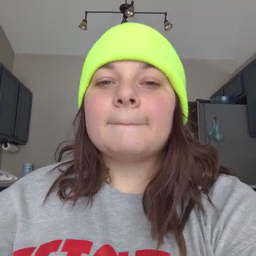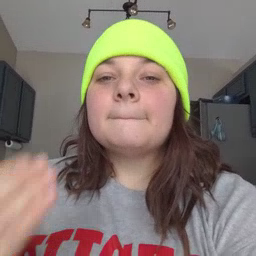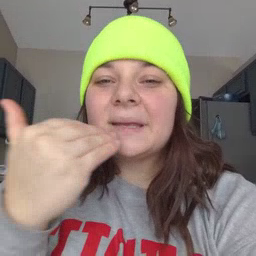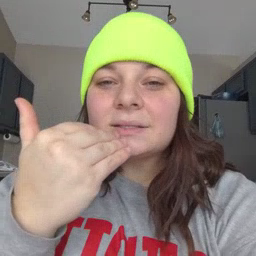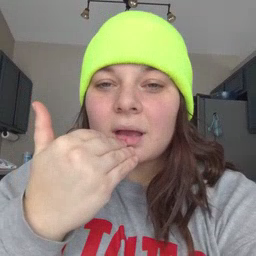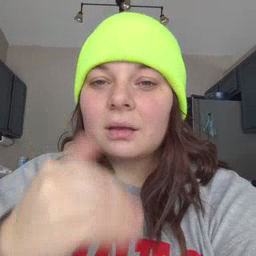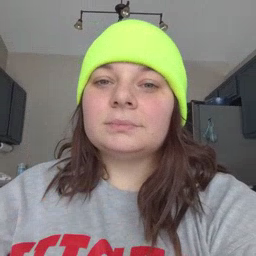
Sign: pizza